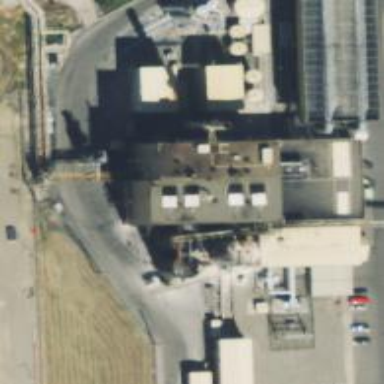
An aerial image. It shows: Generator powered by steam turbine.